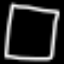
Label: square